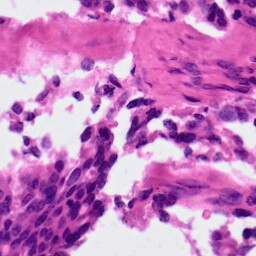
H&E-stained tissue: Ovarian